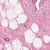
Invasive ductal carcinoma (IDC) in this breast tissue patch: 0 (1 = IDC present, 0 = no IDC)